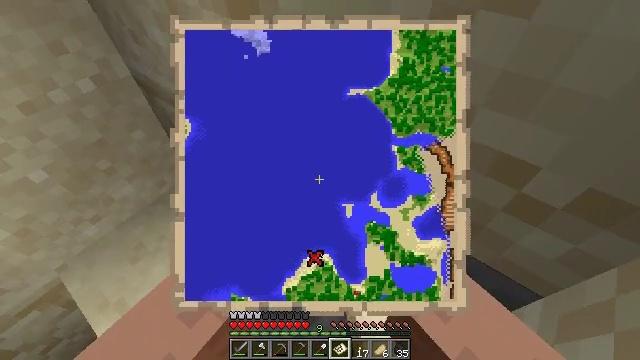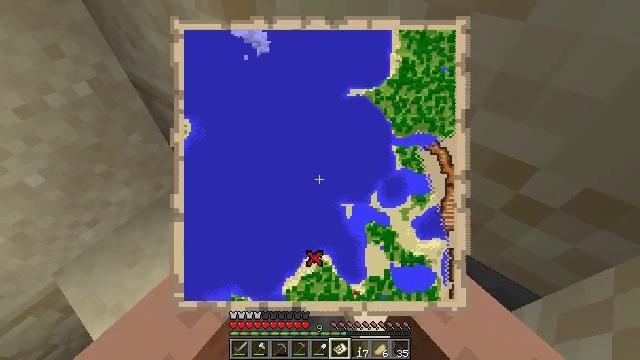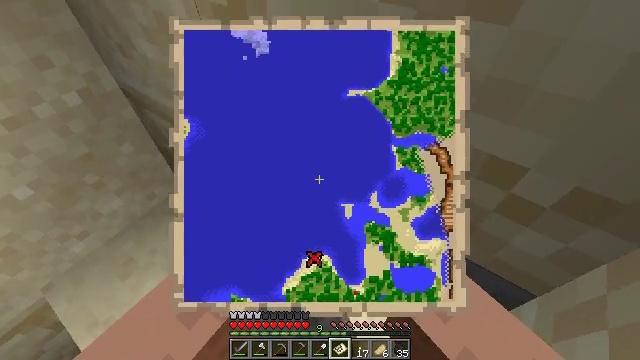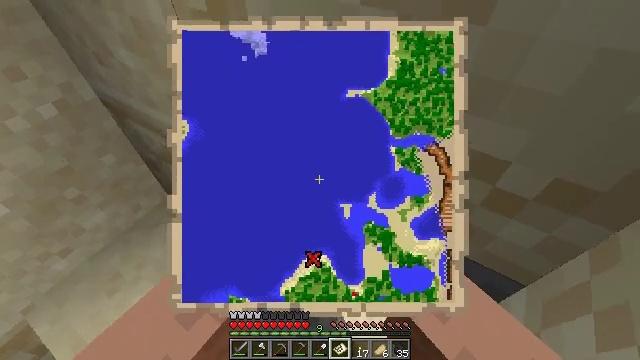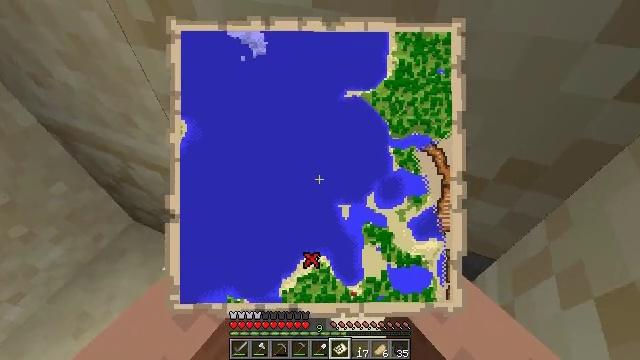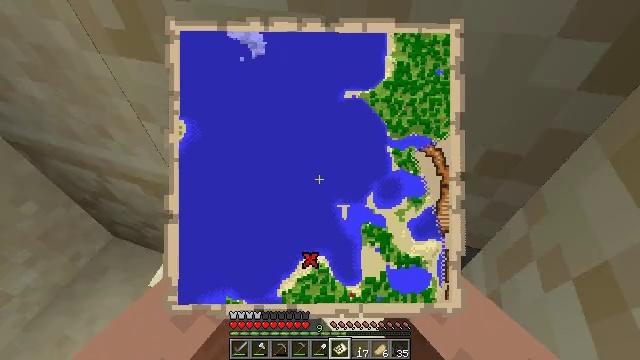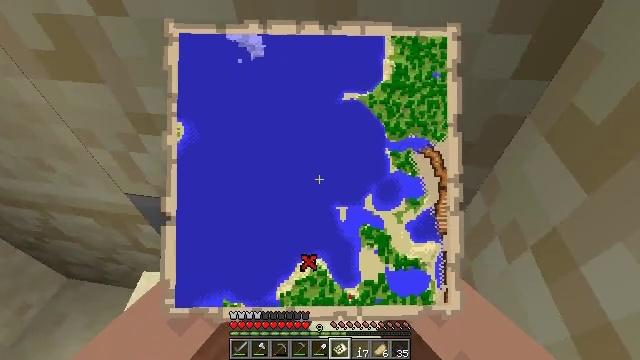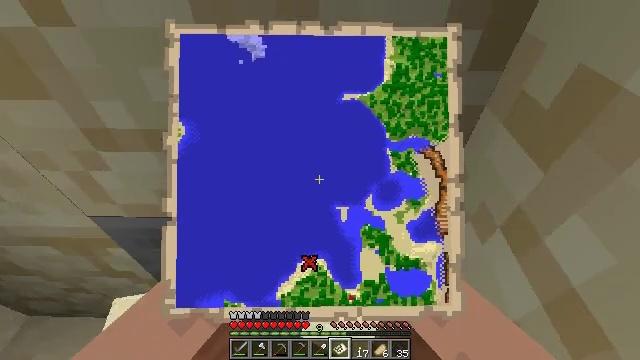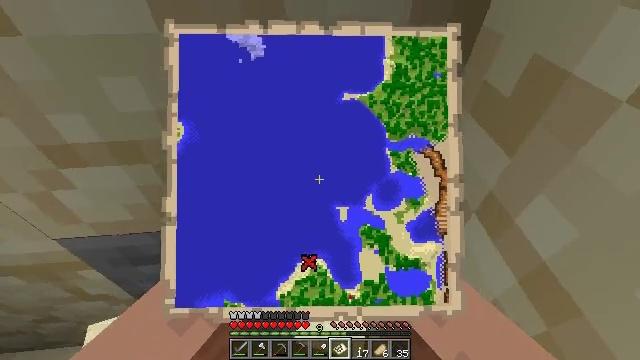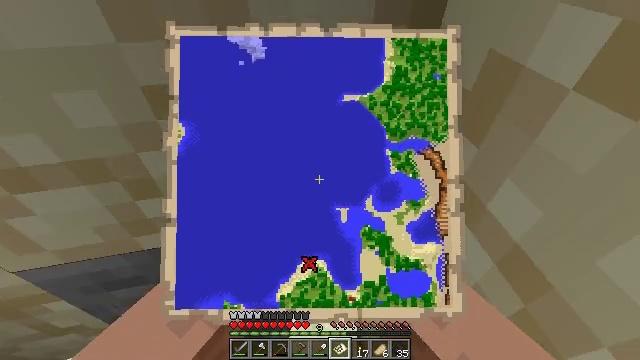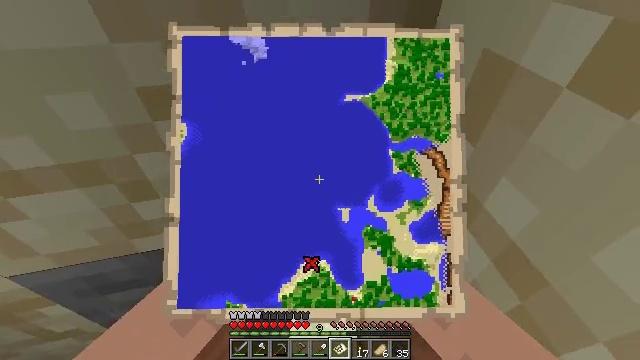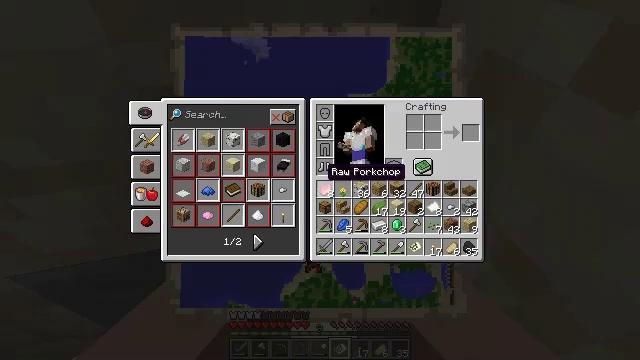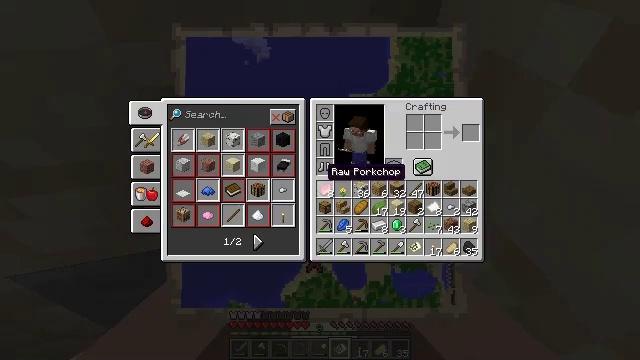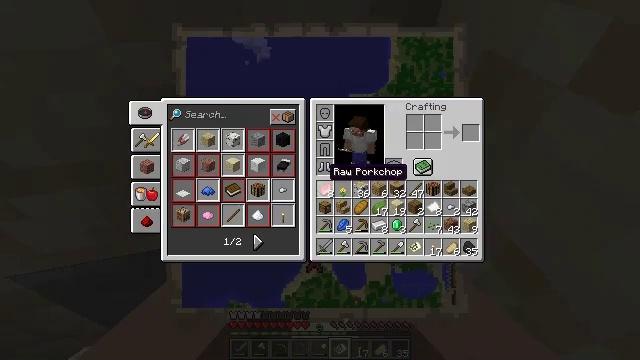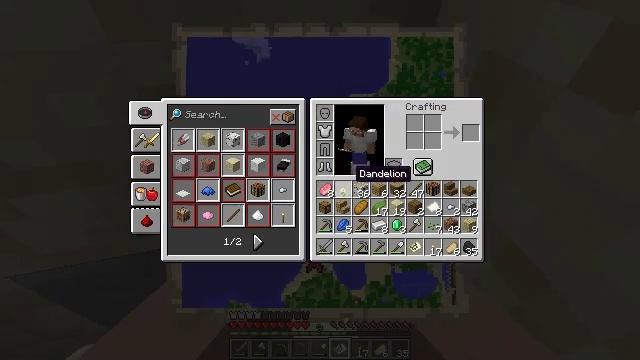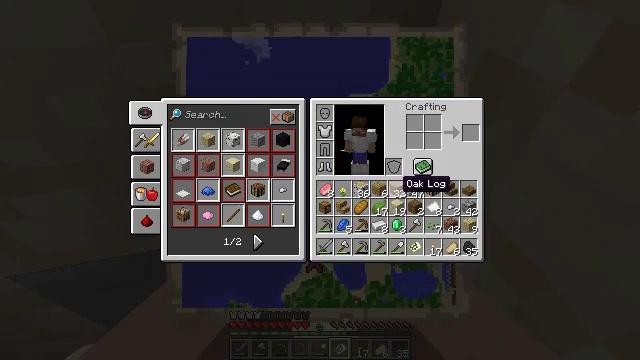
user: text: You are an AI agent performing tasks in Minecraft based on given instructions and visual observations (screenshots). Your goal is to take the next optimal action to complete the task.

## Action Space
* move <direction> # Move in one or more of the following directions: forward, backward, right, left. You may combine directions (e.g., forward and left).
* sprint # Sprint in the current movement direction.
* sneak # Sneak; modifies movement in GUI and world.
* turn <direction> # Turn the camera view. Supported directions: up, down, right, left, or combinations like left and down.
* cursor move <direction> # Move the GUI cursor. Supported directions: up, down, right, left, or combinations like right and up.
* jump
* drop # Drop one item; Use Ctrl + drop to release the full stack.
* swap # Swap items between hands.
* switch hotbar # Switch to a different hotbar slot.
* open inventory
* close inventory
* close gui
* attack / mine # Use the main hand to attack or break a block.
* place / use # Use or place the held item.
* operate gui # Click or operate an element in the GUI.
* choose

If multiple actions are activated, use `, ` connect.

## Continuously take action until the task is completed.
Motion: motion action
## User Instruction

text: Dig up the sandstone.
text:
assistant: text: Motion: no_op
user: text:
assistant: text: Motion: turn right and up
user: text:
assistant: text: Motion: turn right
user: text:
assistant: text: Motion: turn right
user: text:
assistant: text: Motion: turn right
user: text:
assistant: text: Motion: turn right and up
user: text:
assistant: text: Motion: turn right
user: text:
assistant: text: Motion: turn right
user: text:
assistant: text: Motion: turn right
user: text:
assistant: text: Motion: no_op
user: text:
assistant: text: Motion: open inventory
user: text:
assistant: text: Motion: open inventory
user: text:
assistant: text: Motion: open inventory
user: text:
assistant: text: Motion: cursor move right
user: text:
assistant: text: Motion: cursor move right and down
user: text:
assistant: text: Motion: cursor move right and down
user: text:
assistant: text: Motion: cursor move right and down
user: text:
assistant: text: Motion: cursor move right
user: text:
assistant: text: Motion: no_op
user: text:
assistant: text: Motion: close inventory
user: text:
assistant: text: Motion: close inventory
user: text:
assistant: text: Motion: close inventory
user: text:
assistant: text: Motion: no_op
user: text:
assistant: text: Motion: turn right
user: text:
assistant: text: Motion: turn right
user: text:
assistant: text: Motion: turn right and down
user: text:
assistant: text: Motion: turn right and down
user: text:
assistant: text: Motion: turn right and down
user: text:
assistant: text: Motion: turn right and down
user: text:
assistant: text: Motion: turn right